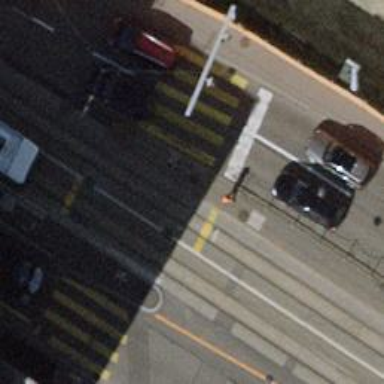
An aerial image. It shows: Tram stop with public transport connection.